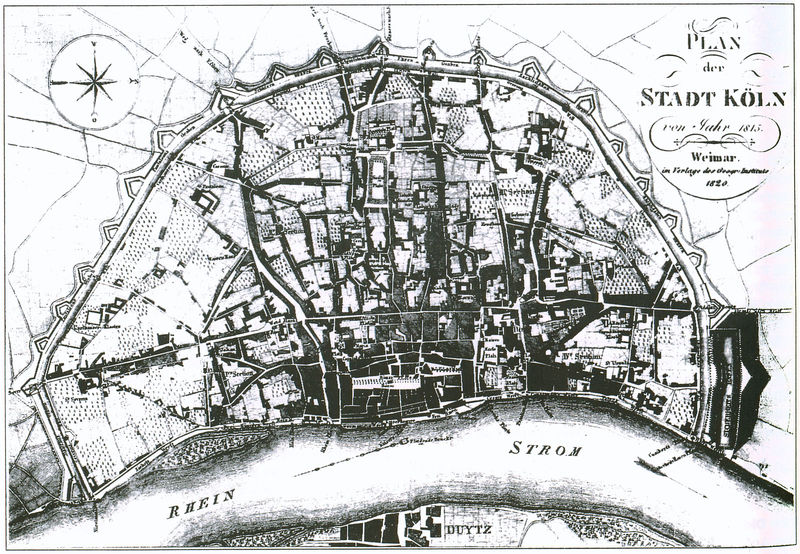
Titel: Plan der Stadt Köln im Jahr 1815
Schlagwörter: wasser, weiß, bäume, fluss, stadt, mitte, schwarz, skizze, strasse, zeichnung, gebäude, haus, weg, alt, felder, häuser, kirche, land, schrift, acker, mauer, graphik, platz, strom, krieg, straßen, buch, türme, dom, draufsicht, druck, weimar, schwarzweiß, text, halbkreis, karte, zeichnen, mauern, mittelalter, stadtmauer, plan, netz, legende, historisch, grundriss, rhein, bebauung, stadtplan, straßennetz, stadtviertel, bastionen, köln, mauerring, bastion, wehranlage, neuzeit, windrose, mittelater, erster weltkrieg, kompass, merian, plkatz, 1815, 1813, straen, plan köln, wundrose, duytz, weinar